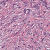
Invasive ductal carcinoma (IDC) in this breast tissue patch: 1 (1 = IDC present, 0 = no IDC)